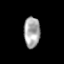
Tissue: lung
Cell type: T cells
Senescence score: 0.2184
Nuclear area (px): 492
Mean DAPI intensity: 164.215